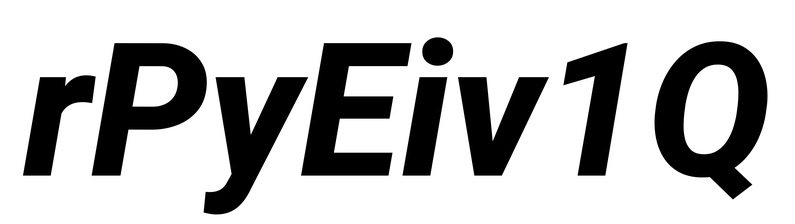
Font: Roboto-Italic_ExtraBold_Italic